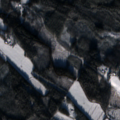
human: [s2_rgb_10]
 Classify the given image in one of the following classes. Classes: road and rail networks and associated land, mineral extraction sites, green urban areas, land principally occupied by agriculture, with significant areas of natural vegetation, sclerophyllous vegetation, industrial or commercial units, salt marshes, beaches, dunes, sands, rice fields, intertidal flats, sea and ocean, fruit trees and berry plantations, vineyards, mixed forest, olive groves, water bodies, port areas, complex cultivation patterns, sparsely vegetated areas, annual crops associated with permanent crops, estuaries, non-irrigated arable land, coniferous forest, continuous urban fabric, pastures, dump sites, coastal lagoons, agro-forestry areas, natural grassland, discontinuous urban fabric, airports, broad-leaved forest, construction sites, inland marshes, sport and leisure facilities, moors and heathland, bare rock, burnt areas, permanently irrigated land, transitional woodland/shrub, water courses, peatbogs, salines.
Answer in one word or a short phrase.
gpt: land principally occupied by agriculture, with significant areas of natural vegetation, coniferous forest, mixed forest, transitional woodland/shrub